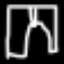
Label: pants